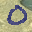
Label: 0